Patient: sex M, age 76
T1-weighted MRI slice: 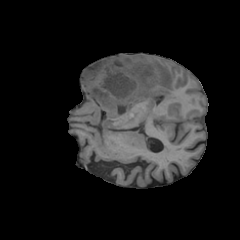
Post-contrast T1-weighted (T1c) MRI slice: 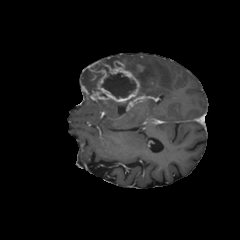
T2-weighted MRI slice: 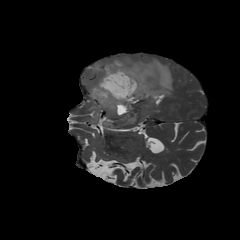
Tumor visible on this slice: yes
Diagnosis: Glioblastoma, IDH-wildtype
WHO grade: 4